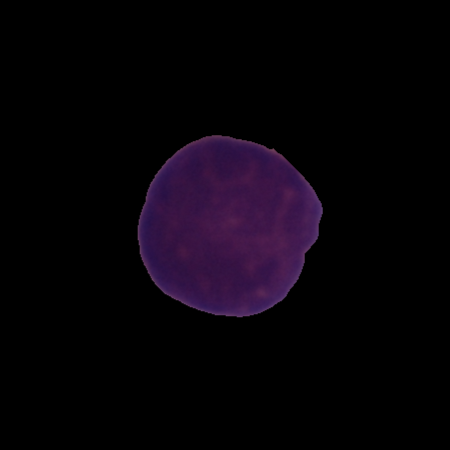
Label: cancer